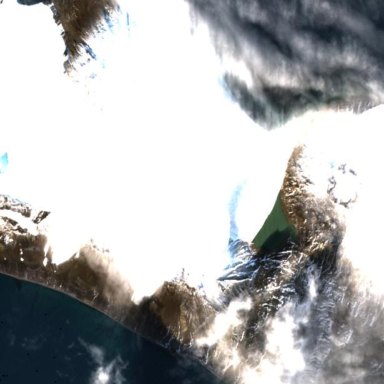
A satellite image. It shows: Majestic glacier in the distance.